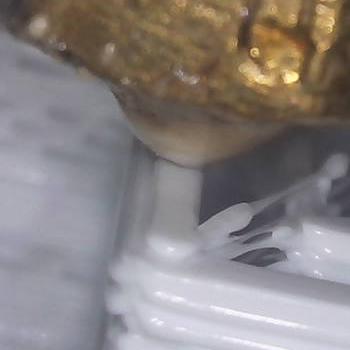
Flow rate: 200%